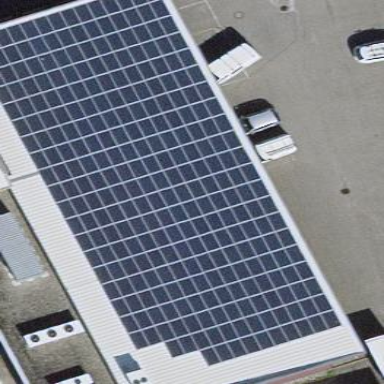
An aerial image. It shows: Solar photovoltaic panel generator.